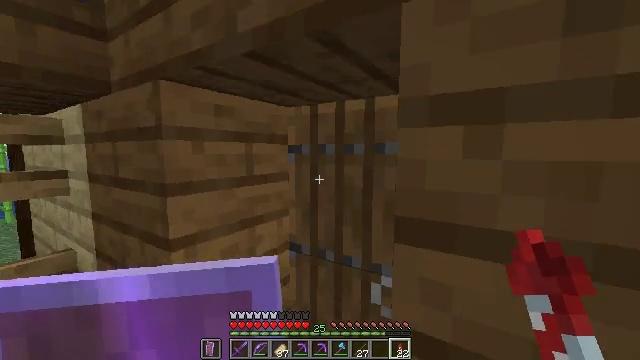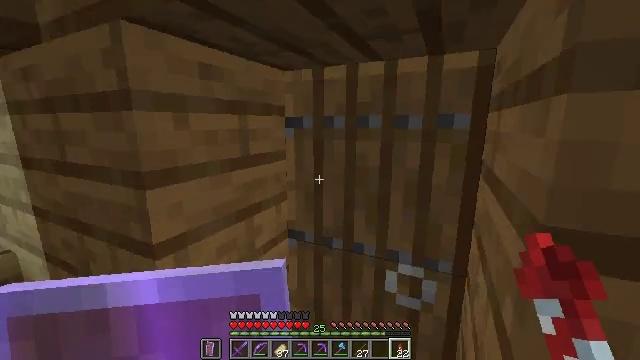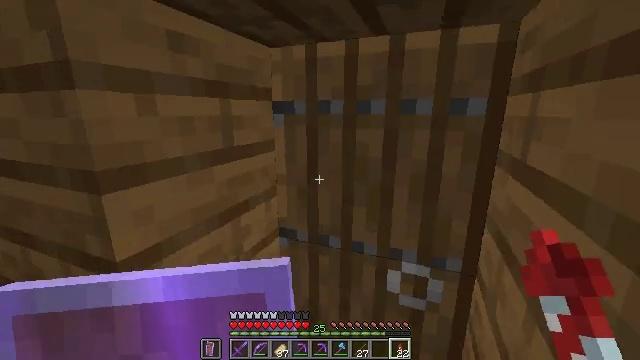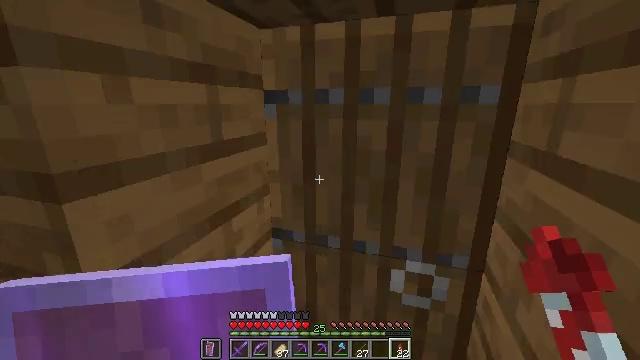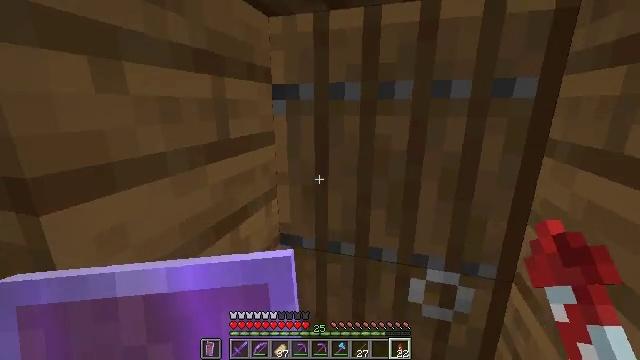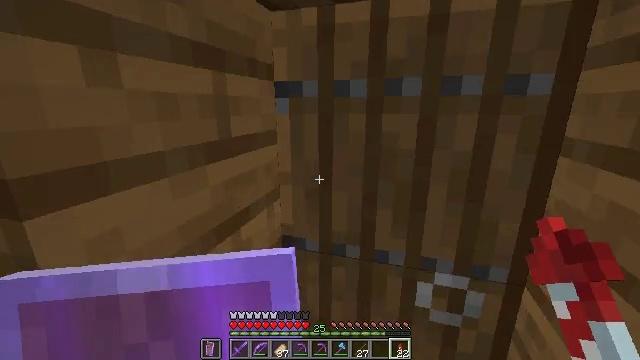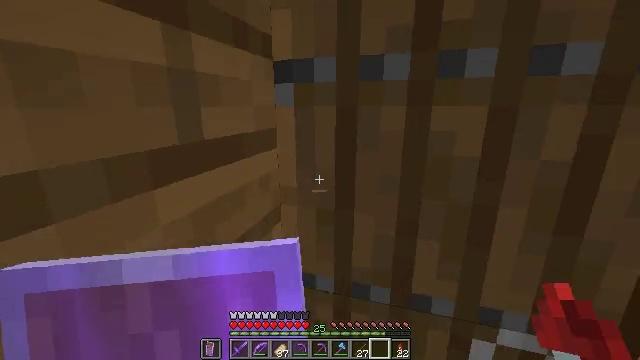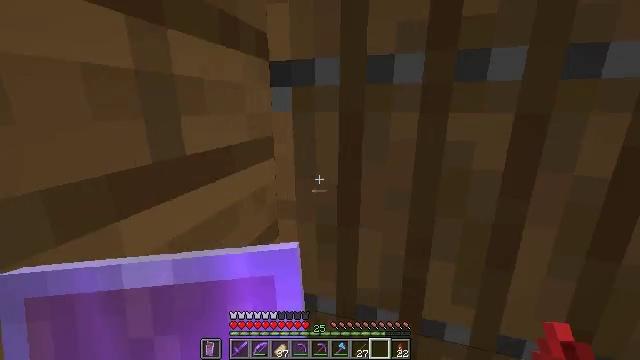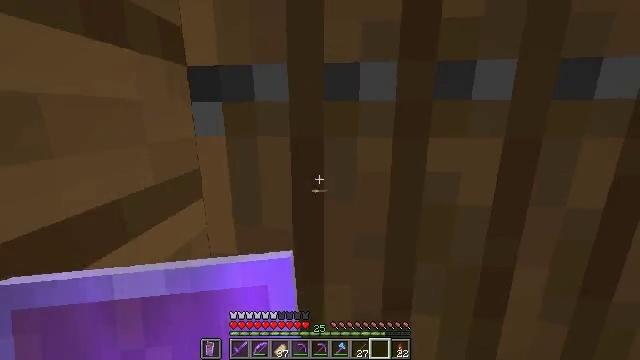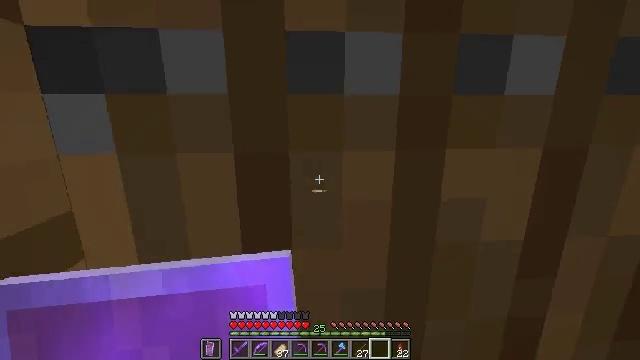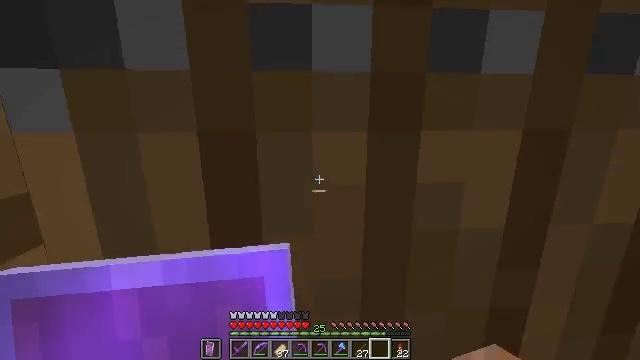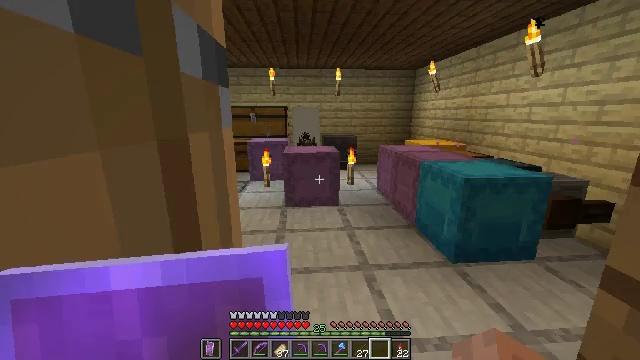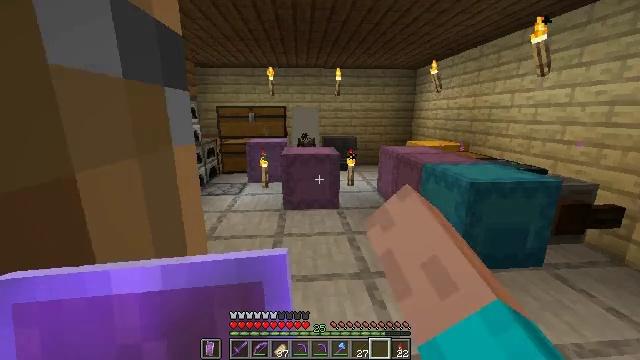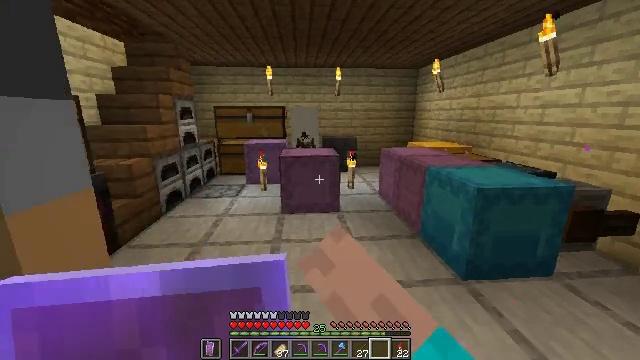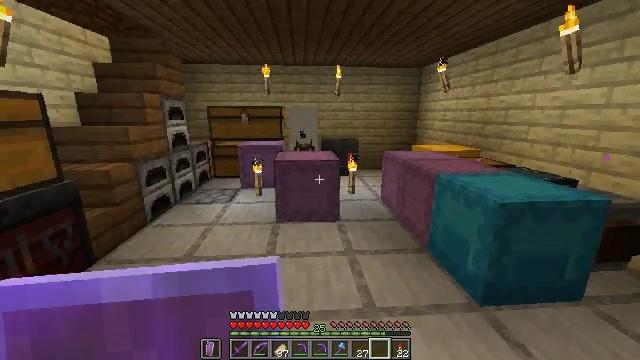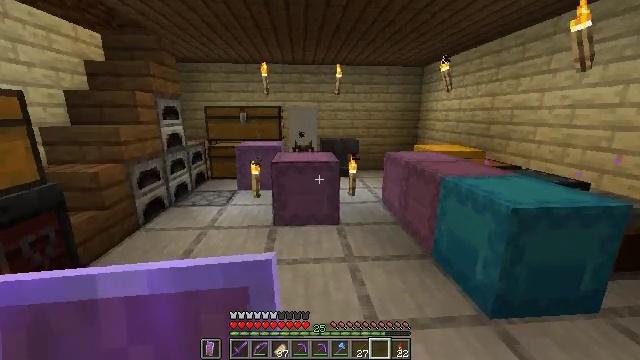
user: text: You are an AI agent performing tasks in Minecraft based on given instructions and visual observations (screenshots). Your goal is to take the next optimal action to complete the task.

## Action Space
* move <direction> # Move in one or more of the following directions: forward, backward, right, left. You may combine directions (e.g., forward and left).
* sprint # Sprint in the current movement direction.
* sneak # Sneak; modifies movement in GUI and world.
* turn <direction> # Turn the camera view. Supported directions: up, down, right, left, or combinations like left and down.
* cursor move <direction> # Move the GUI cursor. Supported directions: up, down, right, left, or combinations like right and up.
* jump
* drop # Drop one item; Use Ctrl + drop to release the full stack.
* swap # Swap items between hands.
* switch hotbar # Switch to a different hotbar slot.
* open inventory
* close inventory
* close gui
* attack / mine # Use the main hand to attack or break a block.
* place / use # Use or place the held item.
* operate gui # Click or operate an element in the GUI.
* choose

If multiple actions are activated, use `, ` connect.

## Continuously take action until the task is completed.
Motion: motion action
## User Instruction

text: Craft a glass bottle.
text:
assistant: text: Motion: move forward, turn right and down
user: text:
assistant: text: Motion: move forward, turn right and down
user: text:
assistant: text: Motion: move forward, turn right and down
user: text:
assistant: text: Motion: move forward
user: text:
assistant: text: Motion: move forward
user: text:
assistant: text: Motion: move forward
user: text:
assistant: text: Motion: move forward
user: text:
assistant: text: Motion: move forward, turn right and up
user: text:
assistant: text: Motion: move forward, turn right
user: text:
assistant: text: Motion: move forward
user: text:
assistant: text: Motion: move forward, use / place
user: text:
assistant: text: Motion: move forward, use / place
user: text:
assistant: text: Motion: move forward, use / place
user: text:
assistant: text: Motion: move forward
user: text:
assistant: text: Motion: move forward
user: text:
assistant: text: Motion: move forward
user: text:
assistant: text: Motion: move forward, turn left
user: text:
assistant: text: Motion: move forward, turn left and down
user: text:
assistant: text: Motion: move forward, turn left and down
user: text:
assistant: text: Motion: move forward, turn left
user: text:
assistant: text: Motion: move forward, turn left
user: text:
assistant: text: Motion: move forward, turn left
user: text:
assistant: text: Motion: no_op
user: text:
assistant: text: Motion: turn left and down
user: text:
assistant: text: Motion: no_op
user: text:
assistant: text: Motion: no_op
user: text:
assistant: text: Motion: no_op
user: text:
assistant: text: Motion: no_op
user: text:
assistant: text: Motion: no_op
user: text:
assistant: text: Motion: move forward